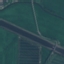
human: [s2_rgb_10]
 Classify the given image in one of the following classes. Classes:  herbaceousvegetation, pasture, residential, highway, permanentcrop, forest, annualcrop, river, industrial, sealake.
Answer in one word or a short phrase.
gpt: River